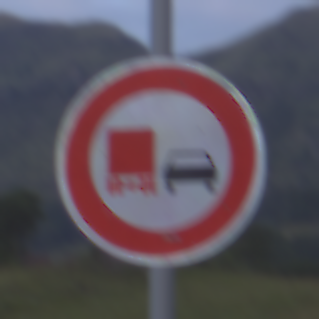
Verkehrszeichen: UeberholverbotKraftfahrzeuge
Umgebung: Outdoor, Nature
Tageszeit: SunriseSunset
Wetter: PartlyCloudy
Licht: Natural
Jahreszeit: NotSpecified
Kontrast: LowContrast